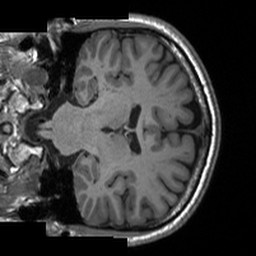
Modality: T1w
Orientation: coronal
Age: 47
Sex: male
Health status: healthy
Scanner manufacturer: siemens
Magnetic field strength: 3 T
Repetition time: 2 s
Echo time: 0.00203 s